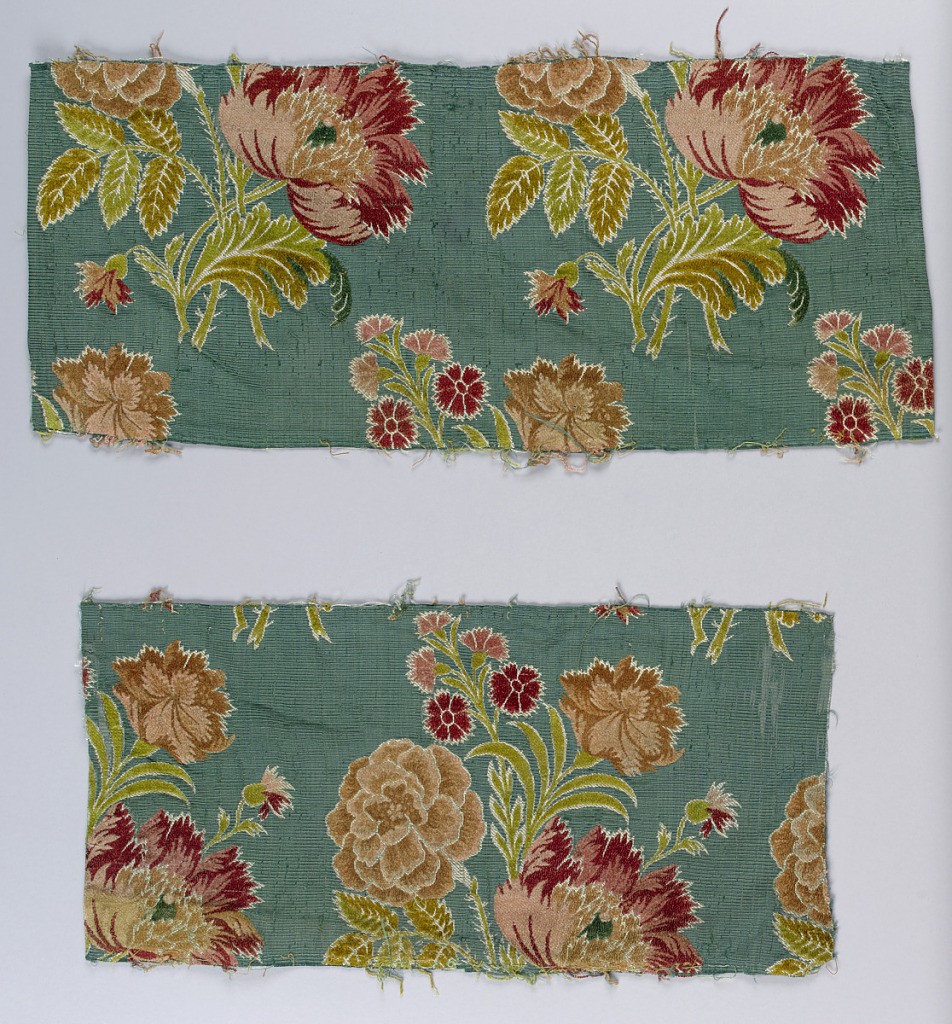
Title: Textile
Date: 18th century
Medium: silk Technique: plain weave with supplementary warp floats forming ribbed surface, extra weft floats and brocaded chenille
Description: Sixteen pieces of brocaded silk: large naturistic bunch of flowers arranged in staggered rows - two per row - in pink, red, yellow-green and ochre chenille on a green-blue "ribbed" backround. Loomed width about 20 1/2 inches.